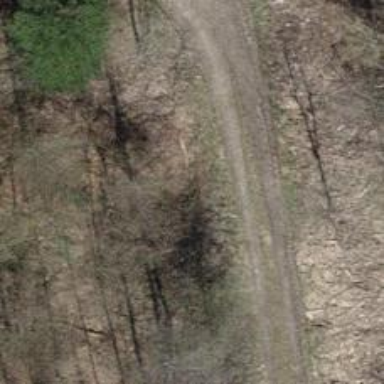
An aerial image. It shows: Track with grade3 tracktype.